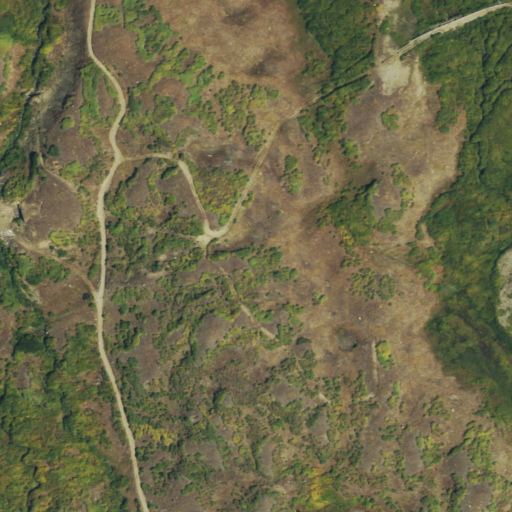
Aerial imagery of depression(s) in Colorado named Horseshoe Basin containing shrub, grassland, and woody wetlands